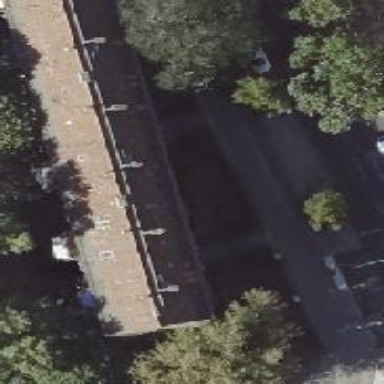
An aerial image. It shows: Building used as apartments.